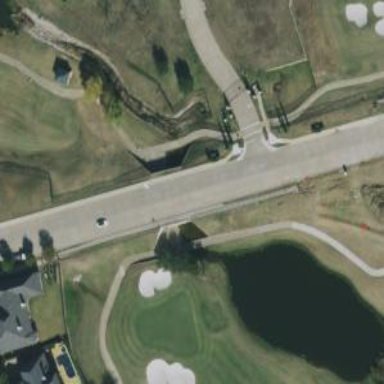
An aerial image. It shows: Service road used as golf cart path.